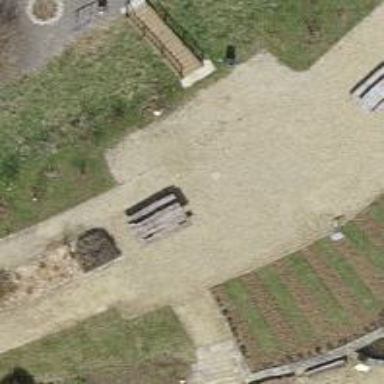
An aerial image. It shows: Picnic table located in leisure land area.